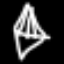
Label: diamond